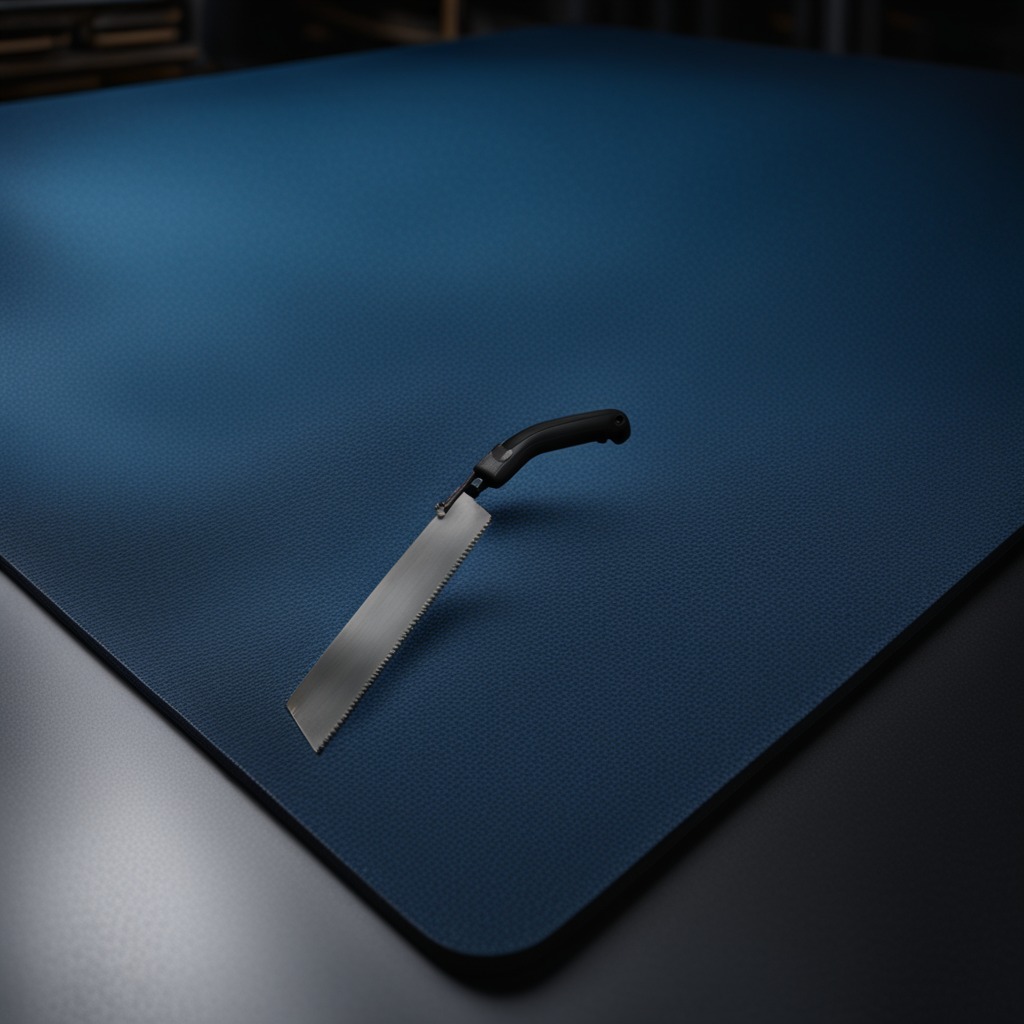
A metal saw is lying on a clean granite tabletop covered with a blue rubber mat inside a workshop at night dim ambient light soft shadows worn but beneath the mat